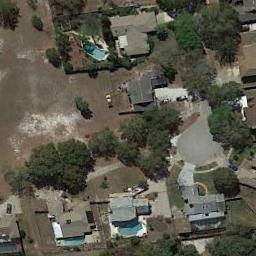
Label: medium_residential